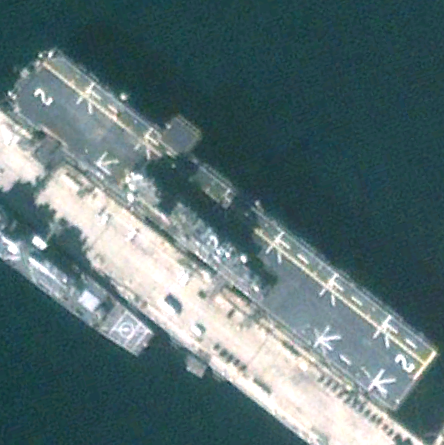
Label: assault